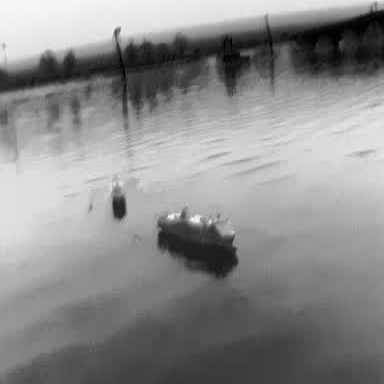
There are two objects shown in the infrared image, including a liner, and a container_ship.